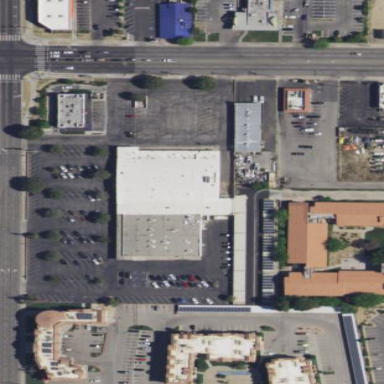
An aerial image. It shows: Retail building.